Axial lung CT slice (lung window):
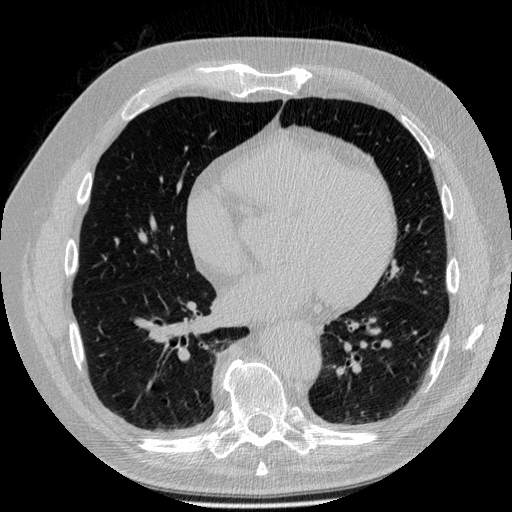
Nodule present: no